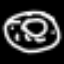
Label: donut